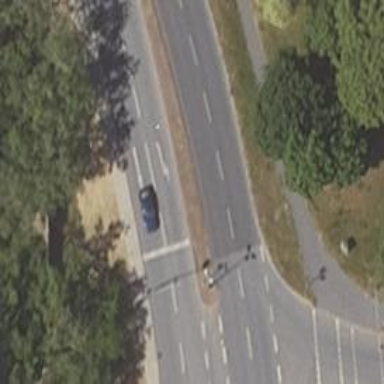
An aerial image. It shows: Road with traffic signals.